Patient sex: F
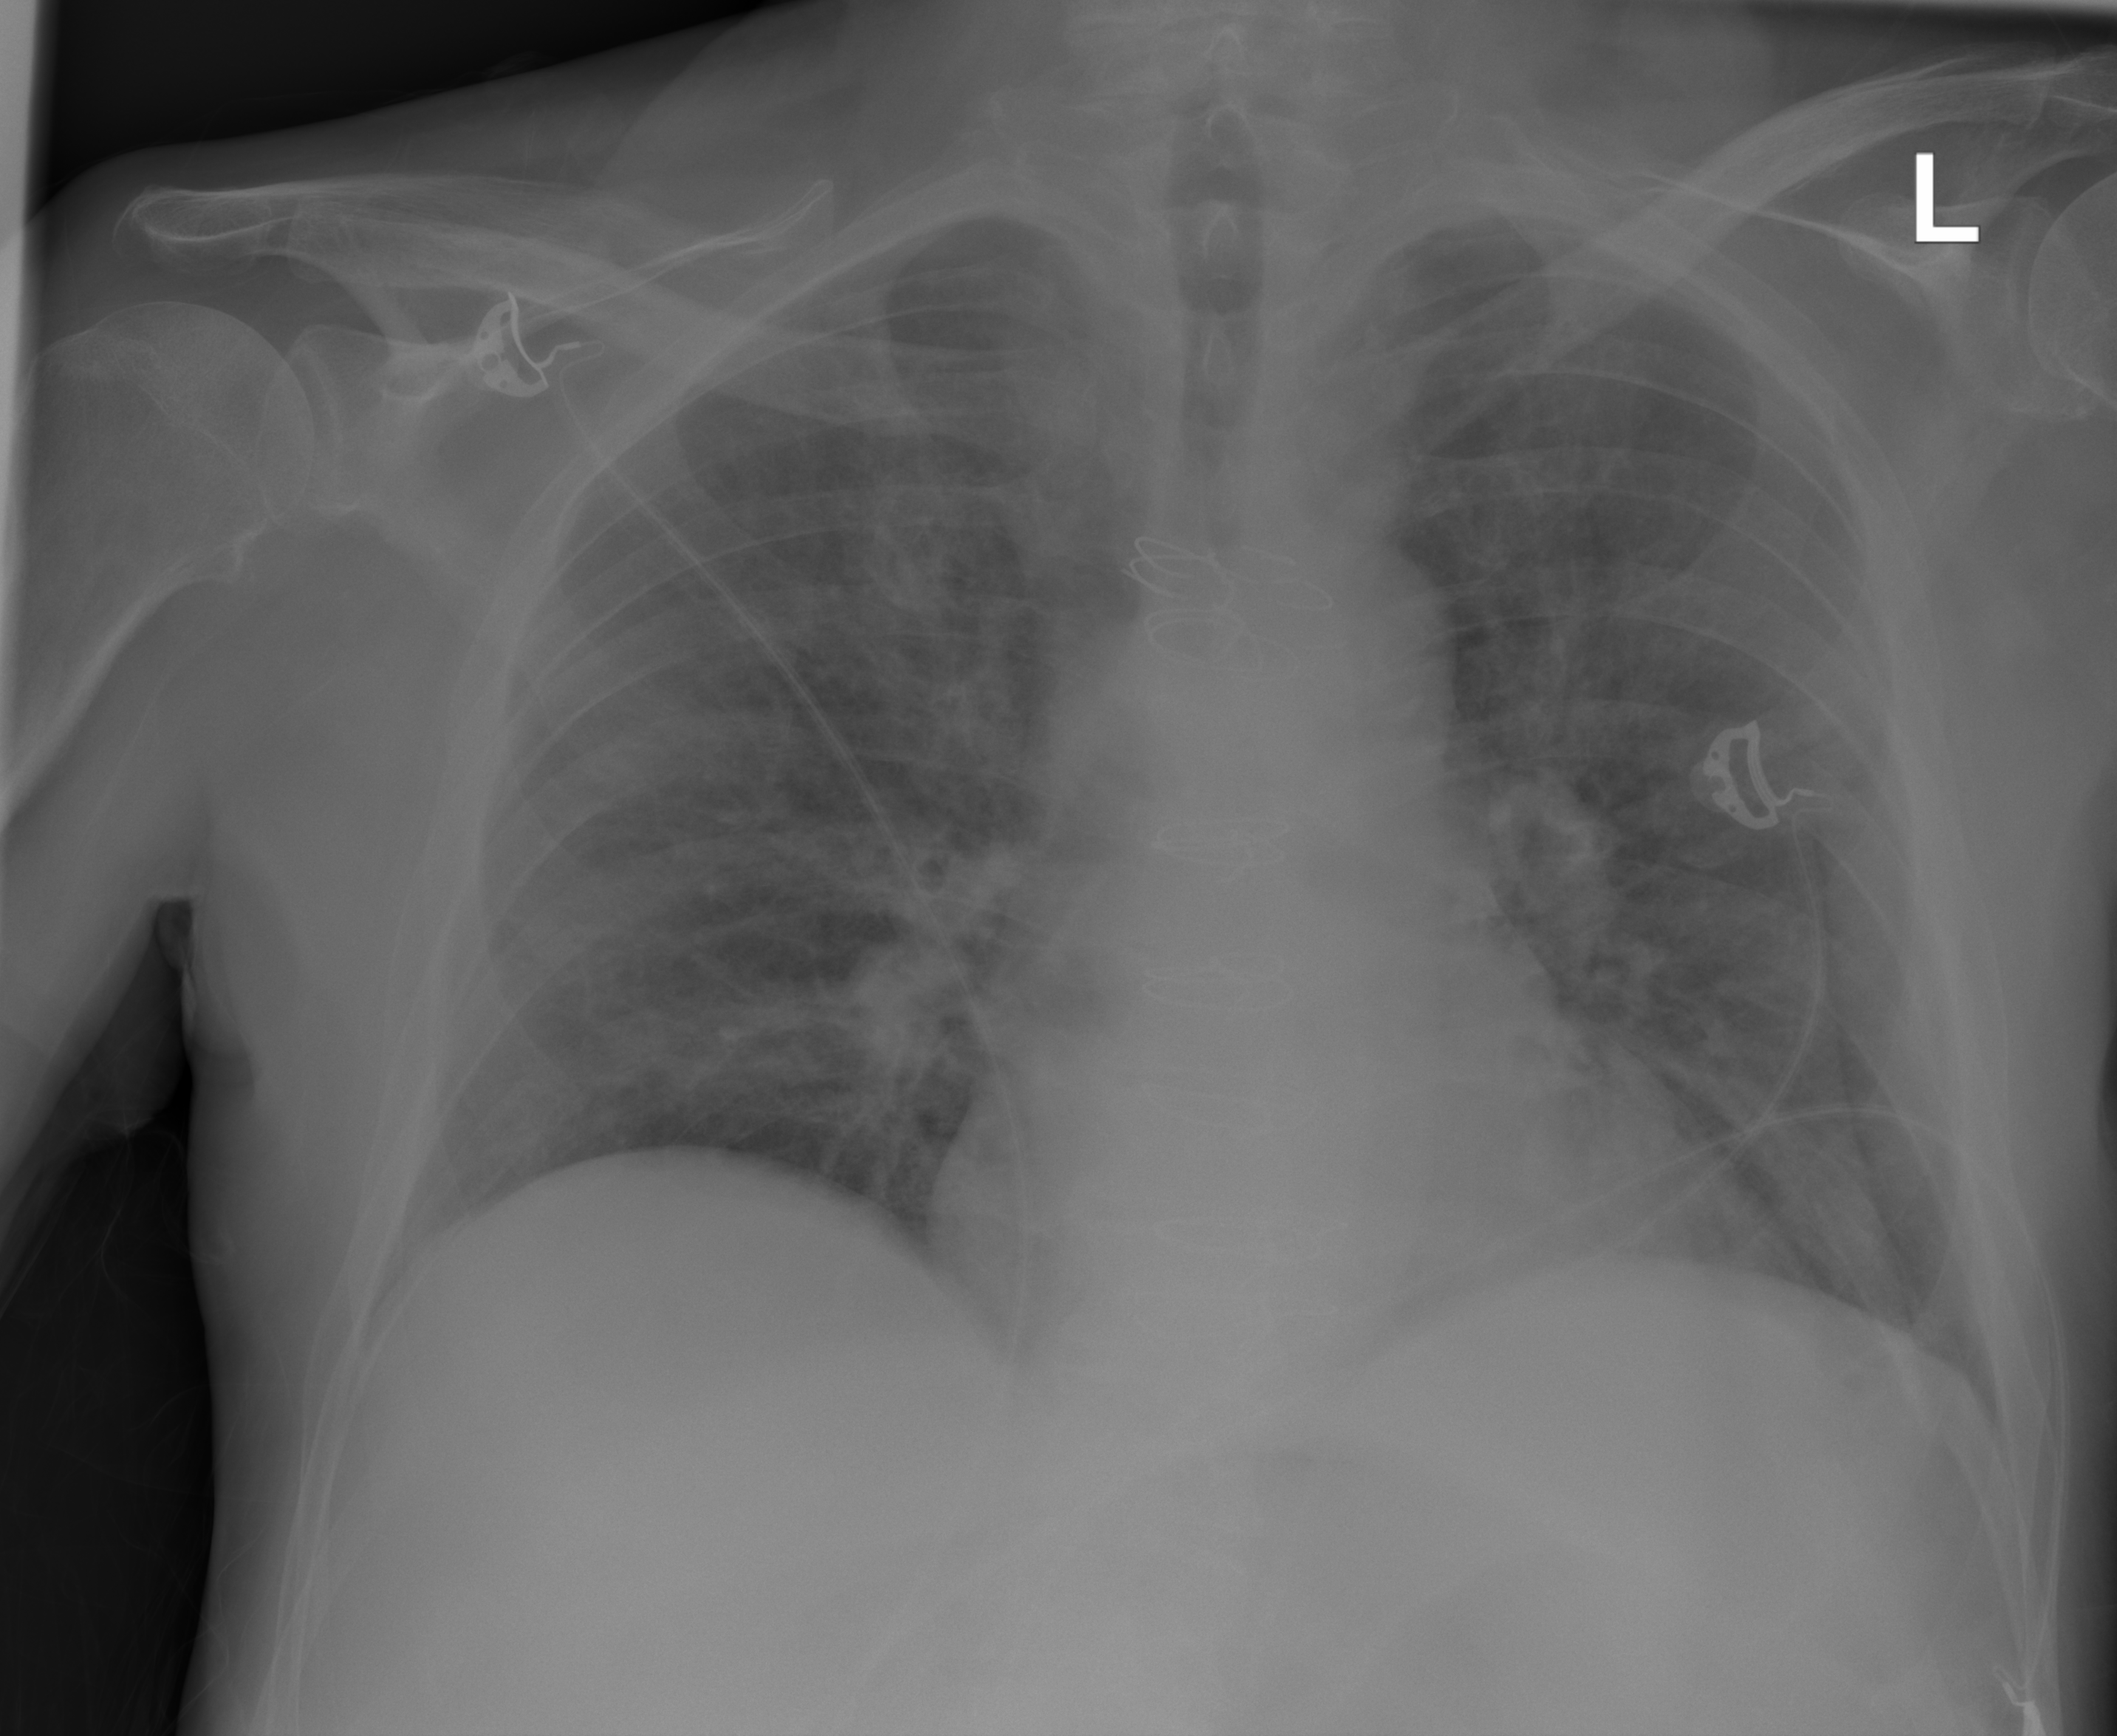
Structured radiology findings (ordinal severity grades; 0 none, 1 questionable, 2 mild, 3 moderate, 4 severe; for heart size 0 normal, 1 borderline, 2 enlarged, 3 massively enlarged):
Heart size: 2
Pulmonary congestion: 2
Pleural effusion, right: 0
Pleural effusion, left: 0
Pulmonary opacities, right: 2
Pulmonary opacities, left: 2
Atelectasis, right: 0
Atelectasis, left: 2